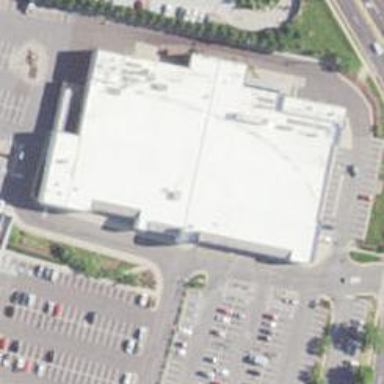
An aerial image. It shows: Supermarket.